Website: macys
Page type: gifting
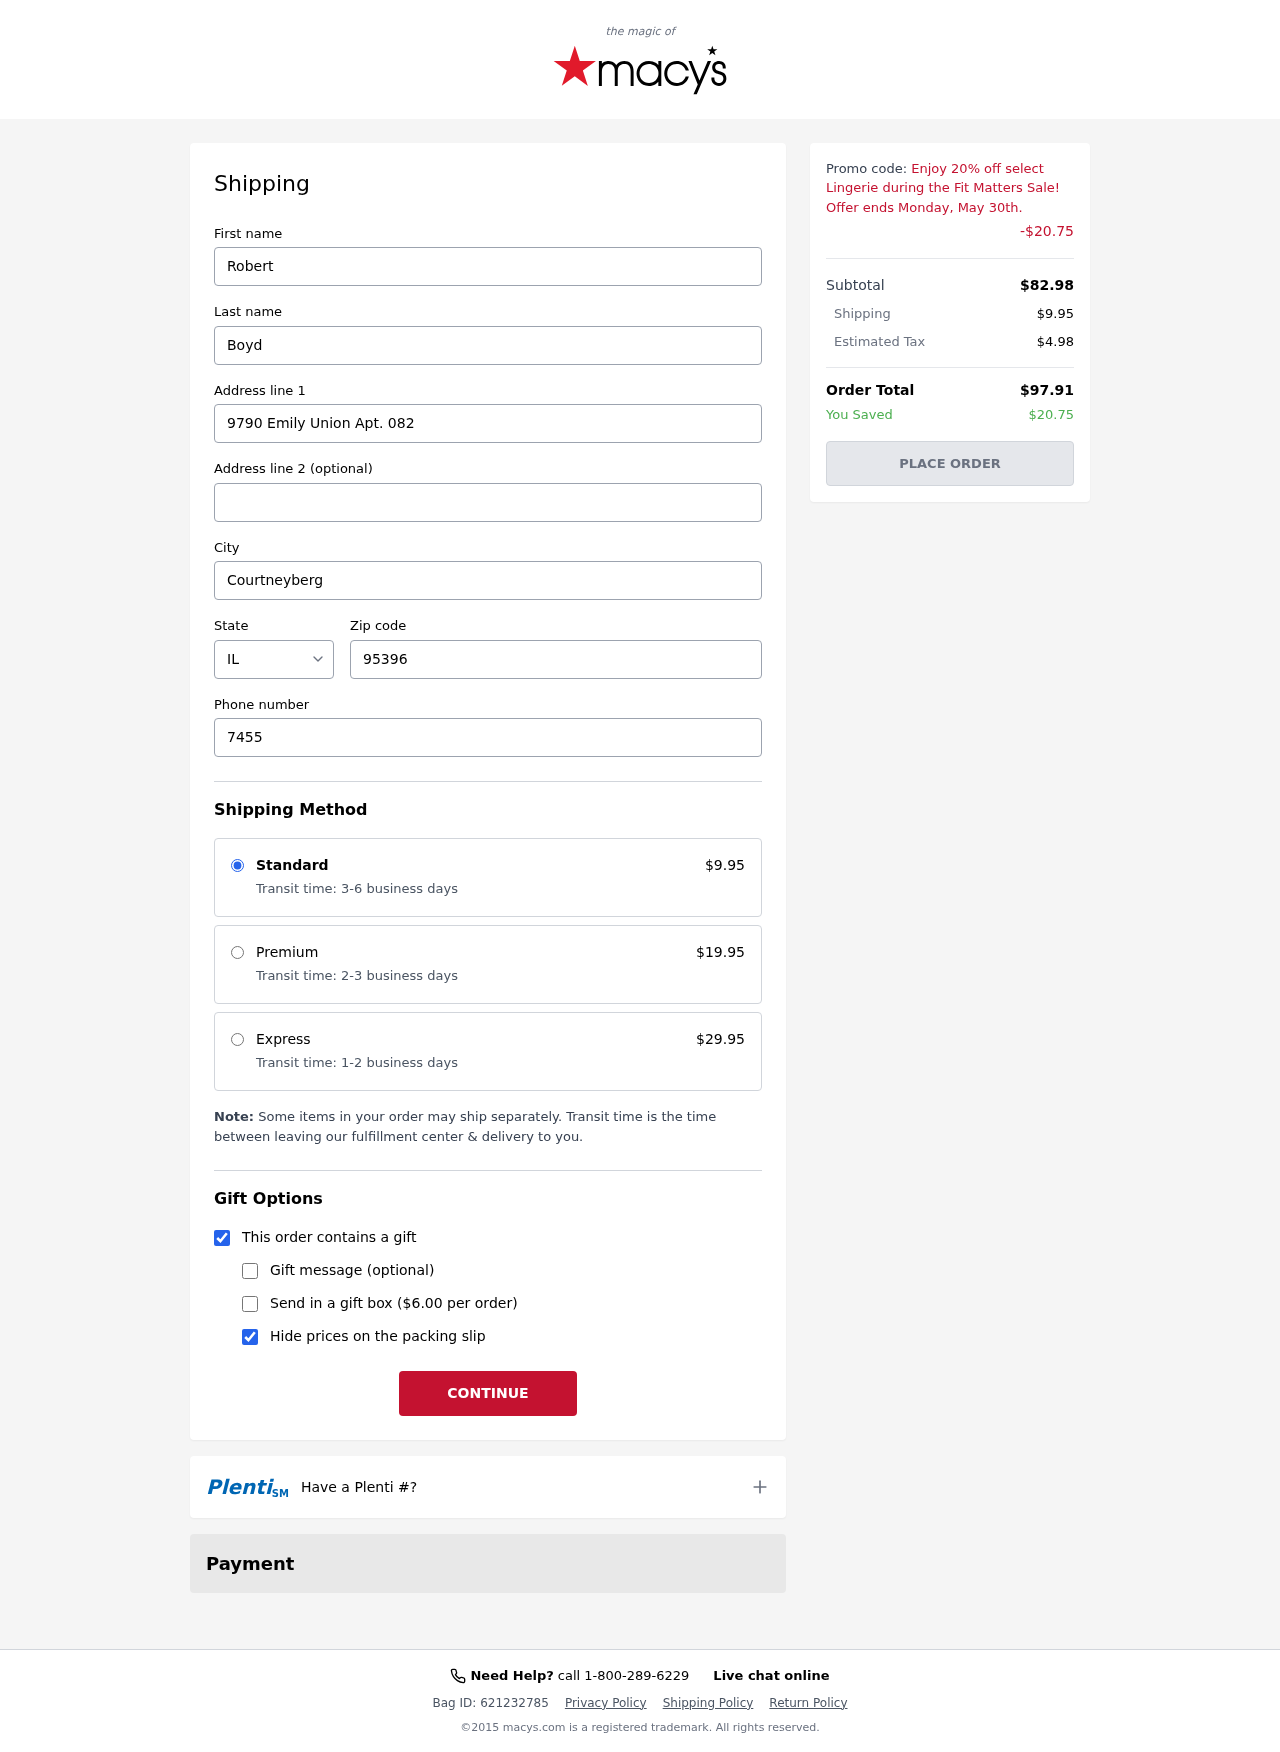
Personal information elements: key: PII_CITY
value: Courtneyberg
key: PII_FIRSTNAME
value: Robert
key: PII_LASTNAME
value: Boyd
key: PII_PHONE
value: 7455727349
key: PII_POSTCODE
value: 95396
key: PII_STATE_ABBR
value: IL
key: PII_STREET
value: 9790 Emily Union Apt. 082
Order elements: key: ORDER_SHIPPING_COST
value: $9.95
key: ORDER_DISCOUNT
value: -$20.75
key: ORDER_SUBTOTAL
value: $82.98
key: ORDER_TAX
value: $4.98
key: ORDER_TOTAL
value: $97.91
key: ORDER_SAVINGS
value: $20.75